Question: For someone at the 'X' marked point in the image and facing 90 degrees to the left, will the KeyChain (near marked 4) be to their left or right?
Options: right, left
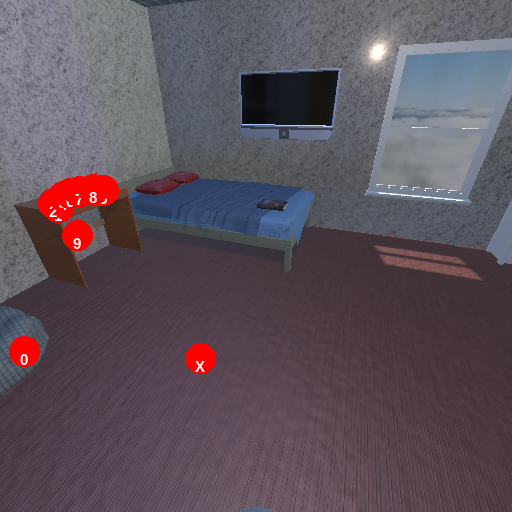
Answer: right